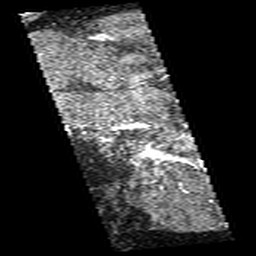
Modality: angio
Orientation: sagittal
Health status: ill
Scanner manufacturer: siemens
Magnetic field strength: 3 T
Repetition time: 0.022 s
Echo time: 0.00399 s